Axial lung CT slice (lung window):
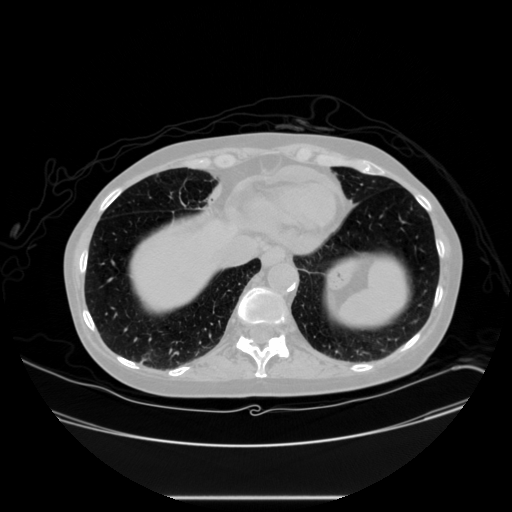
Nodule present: no